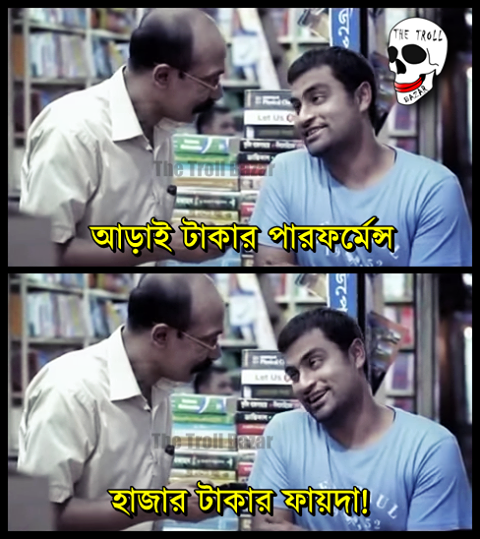
Caption: আড়াই টাকার পারফর্মেন্স হাজার টাকার ফায়দা!
Label: non-hate